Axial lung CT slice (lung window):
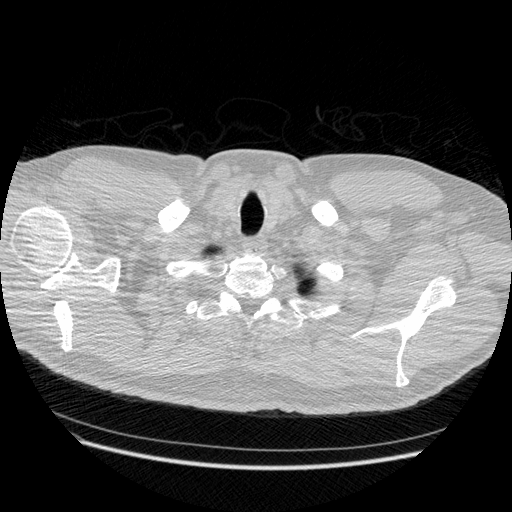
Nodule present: no